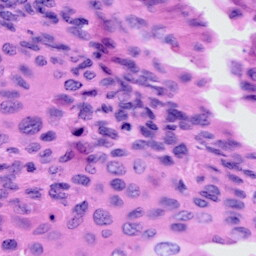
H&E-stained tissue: Cervix